Aerial crown-view tile of a tropical tree (Barro Colorado Island, Panama), acquired 20250217:
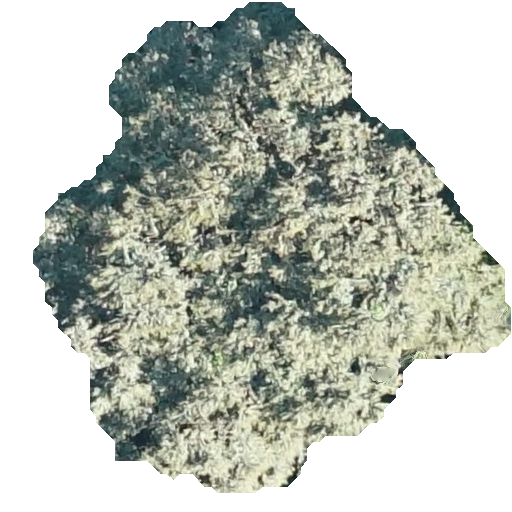
Species: Luehea seemannii
GBIF accepted scientific name: Luehea seemannii
Crown area: 217.269 m²